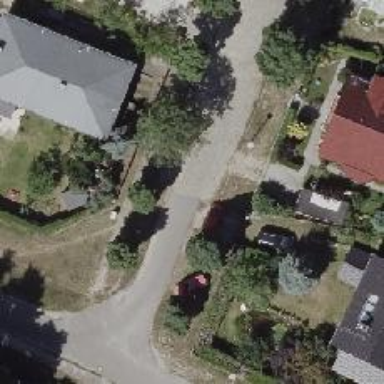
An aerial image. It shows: Smooth asphalt road in residential area.